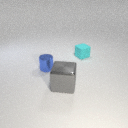
small blue metal cylinder in front of small cyan rubber cube